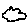
Label: cloud